Field crop: maize
Growth stage: 1
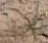
Species: salsola